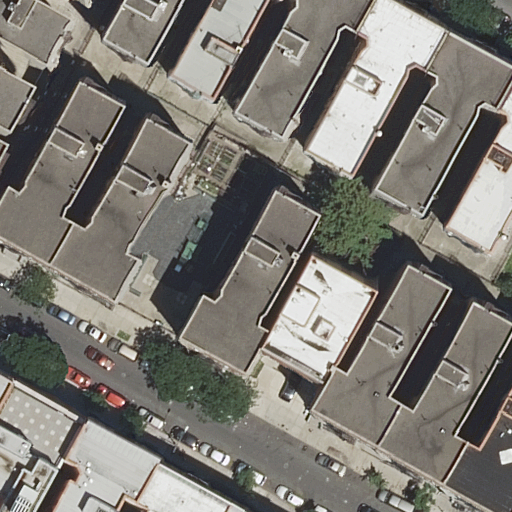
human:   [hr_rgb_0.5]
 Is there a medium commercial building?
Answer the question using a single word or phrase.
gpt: no

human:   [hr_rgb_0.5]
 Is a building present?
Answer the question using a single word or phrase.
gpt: yes

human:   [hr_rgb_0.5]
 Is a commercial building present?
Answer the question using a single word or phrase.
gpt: no

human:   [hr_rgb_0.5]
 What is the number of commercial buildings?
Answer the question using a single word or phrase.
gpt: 0

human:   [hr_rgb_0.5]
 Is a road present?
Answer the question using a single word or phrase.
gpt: yes

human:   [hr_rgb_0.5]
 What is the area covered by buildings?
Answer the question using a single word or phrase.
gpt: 3657m2

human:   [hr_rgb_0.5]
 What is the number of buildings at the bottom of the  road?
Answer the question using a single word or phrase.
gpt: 5

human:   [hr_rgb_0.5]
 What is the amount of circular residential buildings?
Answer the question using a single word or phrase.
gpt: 0

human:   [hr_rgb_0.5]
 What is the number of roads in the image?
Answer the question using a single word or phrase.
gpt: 1

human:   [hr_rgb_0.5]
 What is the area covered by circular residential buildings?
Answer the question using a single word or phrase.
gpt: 0m2

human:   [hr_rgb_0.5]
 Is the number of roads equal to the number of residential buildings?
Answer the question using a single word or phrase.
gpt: no

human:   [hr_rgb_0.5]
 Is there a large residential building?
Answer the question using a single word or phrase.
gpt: no

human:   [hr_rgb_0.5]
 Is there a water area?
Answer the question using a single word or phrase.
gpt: no

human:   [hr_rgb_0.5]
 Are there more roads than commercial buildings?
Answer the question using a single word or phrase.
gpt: yes

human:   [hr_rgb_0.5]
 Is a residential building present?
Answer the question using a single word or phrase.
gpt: yes

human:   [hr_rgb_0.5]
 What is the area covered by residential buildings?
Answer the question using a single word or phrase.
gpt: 3657m2

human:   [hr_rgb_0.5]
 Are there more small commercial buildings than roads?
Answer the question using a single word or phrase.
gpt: no

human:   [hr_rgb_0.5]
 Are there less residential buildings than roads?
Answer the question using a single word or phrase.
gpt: no

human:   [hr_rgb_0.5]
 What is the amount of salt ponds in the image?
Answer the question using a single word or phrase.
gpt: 0

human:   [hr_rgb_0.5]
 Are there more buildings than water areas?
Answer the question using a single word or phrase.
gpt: yes

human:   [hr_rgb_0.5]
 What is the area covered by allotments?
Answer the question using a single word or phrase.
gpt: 0m2

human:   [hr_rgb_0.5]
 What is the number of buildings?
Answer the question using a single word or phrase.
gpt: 20

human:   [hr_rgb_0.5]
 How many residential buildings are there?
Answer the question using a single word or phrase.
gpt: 20

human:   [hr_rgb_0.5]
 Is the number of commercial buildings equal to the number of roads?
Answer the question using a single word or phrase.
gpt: no

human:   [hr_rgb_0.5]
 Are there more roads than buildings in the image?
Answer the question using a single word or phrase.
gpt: no

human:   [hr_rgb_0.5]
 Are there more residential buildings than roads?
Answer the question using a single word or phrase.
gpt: yes

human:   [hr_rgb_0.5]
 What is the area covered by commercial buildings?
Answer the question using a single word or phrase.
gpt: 0m2

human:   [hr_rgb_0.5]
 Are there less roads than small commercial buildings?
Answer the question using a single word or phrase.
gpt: no

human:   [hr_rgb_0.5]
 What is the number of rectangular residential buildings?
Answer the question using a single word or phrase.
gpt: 12

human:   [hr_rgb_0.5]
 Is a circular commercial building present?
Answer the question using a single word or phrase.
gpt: no

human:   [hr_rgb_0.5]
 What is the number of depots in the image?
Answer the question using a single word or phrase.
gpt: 0

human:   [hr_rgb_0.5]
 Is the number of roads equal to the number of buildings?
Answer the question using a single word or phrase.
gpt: no

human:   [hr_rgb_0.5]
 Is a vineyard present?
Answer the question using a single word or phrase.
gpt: no

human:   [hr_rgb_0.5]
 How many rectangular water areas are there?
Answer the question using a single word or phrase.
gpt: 0

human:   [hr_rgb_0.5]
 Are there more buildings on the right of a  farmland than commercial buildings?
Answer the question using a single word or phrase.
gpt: no

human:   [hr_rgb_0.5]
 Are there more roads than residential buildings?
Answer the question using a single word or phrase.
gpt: no

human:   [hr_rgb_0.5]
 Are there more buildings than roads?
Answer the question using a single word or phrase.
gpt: yes

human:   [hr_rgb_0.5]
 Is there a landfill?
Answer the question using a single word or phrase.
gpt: no

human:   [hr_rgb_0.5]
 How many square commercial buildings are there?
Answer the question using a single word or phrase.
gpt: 0

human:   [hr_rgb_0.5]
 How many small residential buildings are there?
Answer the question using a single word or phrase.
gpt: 8

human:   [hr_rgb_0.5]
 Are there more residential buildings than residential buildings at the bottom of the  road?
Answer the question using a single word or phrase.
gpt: yes

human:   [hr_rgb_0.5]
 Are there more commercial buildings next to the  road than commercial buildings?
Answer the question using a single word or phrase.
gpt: no

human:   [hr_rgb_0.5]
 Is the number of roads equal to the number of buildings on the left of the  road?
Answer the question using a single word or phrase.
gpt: no

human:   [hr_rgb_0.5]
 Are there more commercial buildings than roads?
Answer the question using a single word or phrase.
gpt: no

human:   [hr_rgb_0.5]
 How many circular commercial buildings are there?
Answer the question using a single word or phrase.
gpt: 0

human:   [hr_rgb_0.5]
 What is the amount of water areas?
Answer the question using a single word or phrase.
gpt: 0

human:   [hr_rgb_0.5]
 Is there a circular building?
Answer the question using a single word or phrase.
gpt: no

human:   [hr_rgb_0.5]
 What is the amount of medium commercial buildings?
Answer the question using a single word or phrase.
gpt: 0

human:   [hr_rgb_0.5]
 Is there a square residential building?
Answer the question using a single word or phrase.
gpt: no

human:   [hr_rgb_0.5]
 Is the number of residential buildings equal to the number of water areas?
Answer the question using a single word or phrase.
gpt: no

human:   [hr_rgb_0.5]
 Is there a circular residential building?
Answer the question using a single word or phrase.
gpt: no

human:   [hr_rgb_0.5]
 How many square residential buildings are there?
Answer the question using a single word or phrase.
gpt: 0

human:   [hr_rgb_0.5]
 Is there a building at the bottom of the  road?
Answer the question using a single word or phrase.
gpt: yes

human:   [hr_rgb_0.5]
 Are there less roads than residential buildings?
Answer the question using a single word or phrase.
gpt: yes

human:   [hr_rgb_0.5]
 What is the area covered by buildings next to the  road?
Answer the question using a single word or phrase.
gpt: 3657m2

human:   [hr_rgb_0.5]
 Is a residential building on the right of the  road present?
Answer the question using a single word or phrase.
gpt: yes

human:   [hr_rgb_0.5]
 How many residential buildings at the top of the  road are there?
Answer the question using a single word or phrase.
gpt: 14

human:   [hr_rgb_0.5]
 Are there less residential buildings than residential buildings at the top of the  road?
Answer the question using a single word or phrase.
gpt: no

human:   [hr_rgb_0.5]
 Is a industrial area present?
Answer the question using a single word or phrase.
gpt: no

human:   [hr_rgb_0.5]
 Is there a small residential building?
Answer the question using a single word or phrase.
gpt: yes

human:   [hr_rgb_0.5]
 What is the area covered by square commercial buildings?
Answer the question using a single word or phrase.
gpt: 0m2

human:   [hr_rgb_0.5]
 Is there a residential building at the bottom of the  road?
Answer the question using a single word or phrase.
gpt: yes

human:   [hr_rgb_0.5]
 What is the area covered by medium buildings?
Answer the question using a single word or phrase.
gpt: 3486m2

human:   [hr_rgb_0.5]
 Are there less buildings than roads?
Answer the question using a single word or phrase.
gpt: no